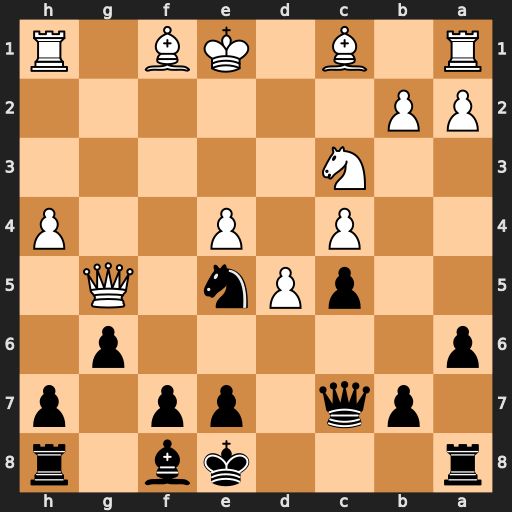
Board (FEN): r3kb1r/1pq1pp1p/p5p1/2pPn1Q1/2P1P2P/2N5/PP6/R1B1KB1R
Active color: b
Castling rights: KQkq
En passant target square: -
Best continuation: Nf3+ Ke2 Nxg5